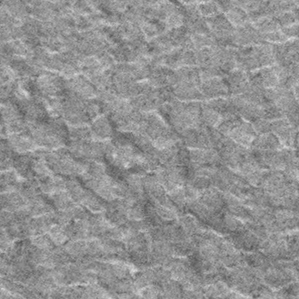
Label: frost